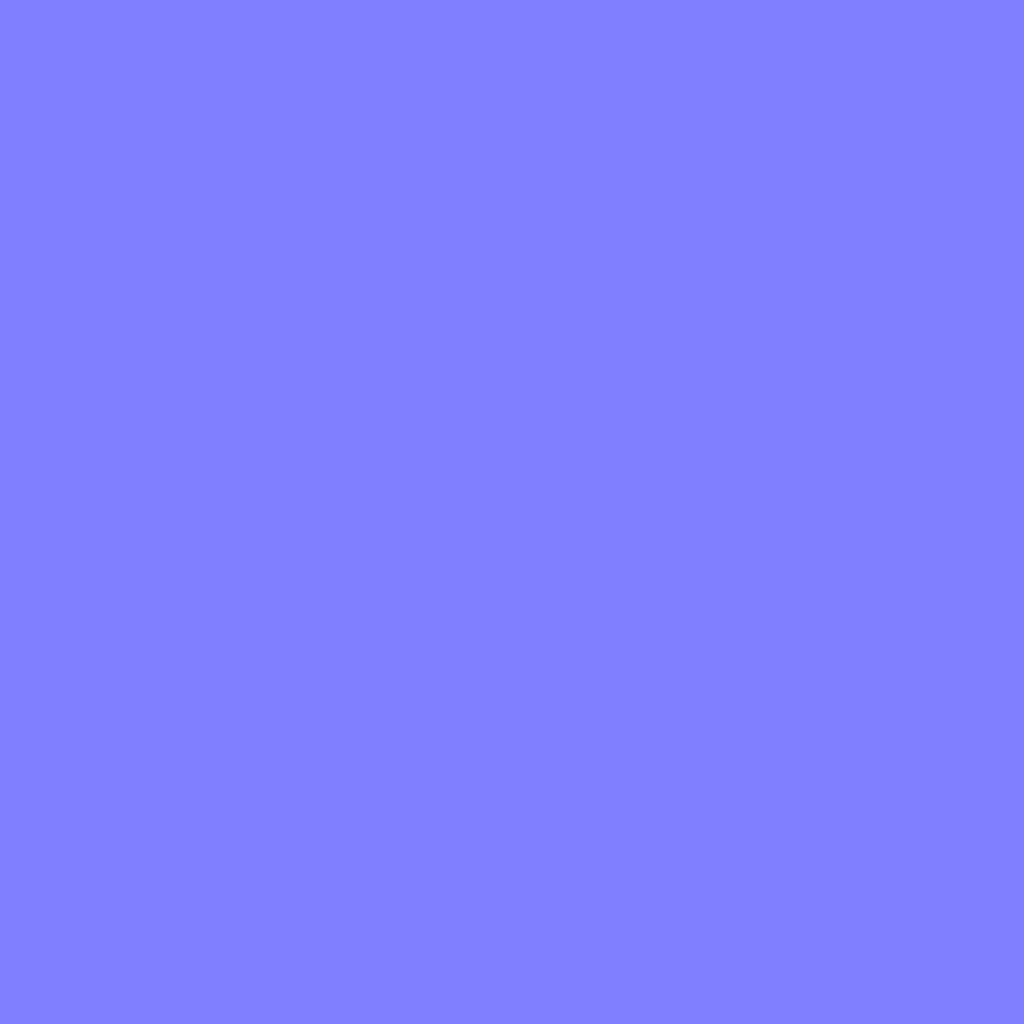
Texture map type: NormalDX